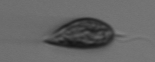
Label: Prorocentrum_triestinum